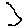
Label: hexagon